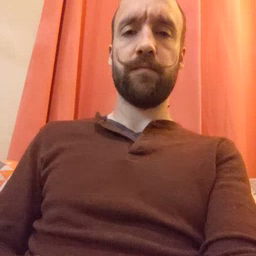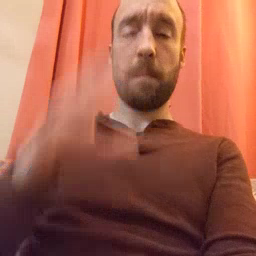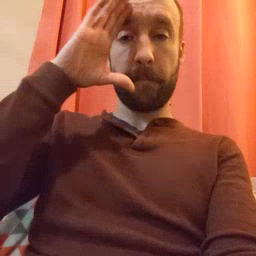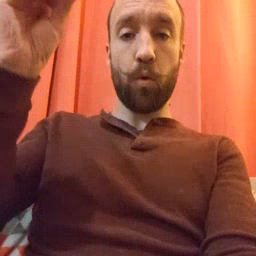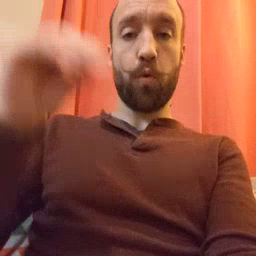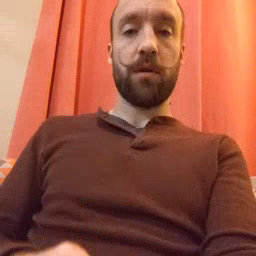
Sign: boy